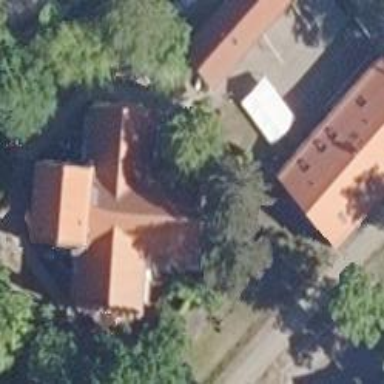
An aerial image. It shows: Part of church building.